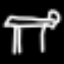
Label: bed